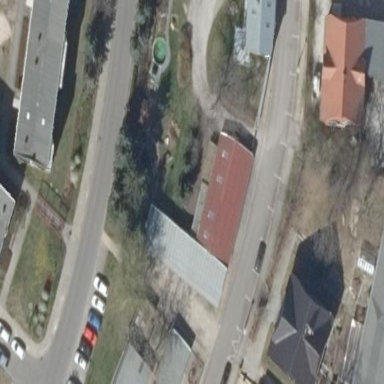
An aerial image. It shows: Building with garages.